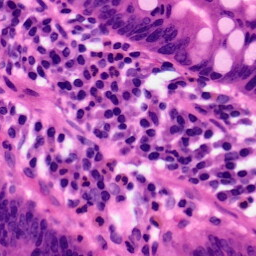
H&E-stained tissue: Pancreatic